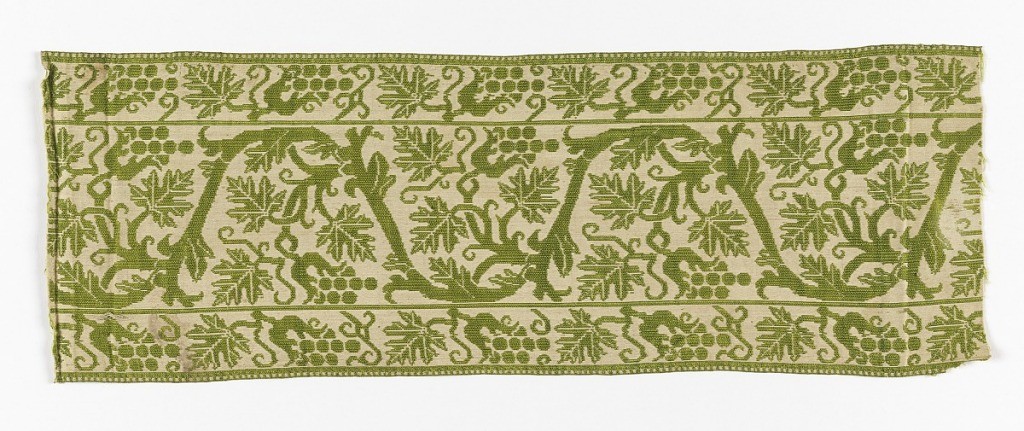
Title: Band
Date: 17th century
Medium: silk and cotton? Technique: plain compound cloth
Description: Border strip with one broad and two narrow bands ornamented with scrolling stem with stylized fruit and leaves, in green on white ground. Woven in imitation of embroidery.